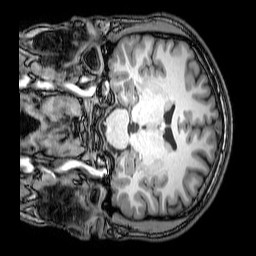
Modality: T1w
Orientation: coronal
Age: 26
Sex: male